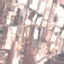
Label: Industrial